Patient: sex F, age 31
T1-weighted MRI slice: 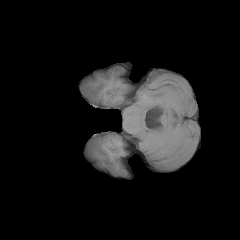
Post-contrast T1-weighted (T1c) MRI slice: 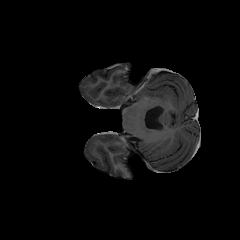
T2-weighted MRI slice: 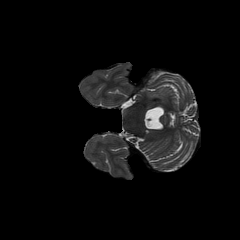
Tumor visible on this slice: no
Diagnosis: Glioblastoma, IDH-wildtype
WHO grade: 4